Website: bh-photo
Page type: store-pickup
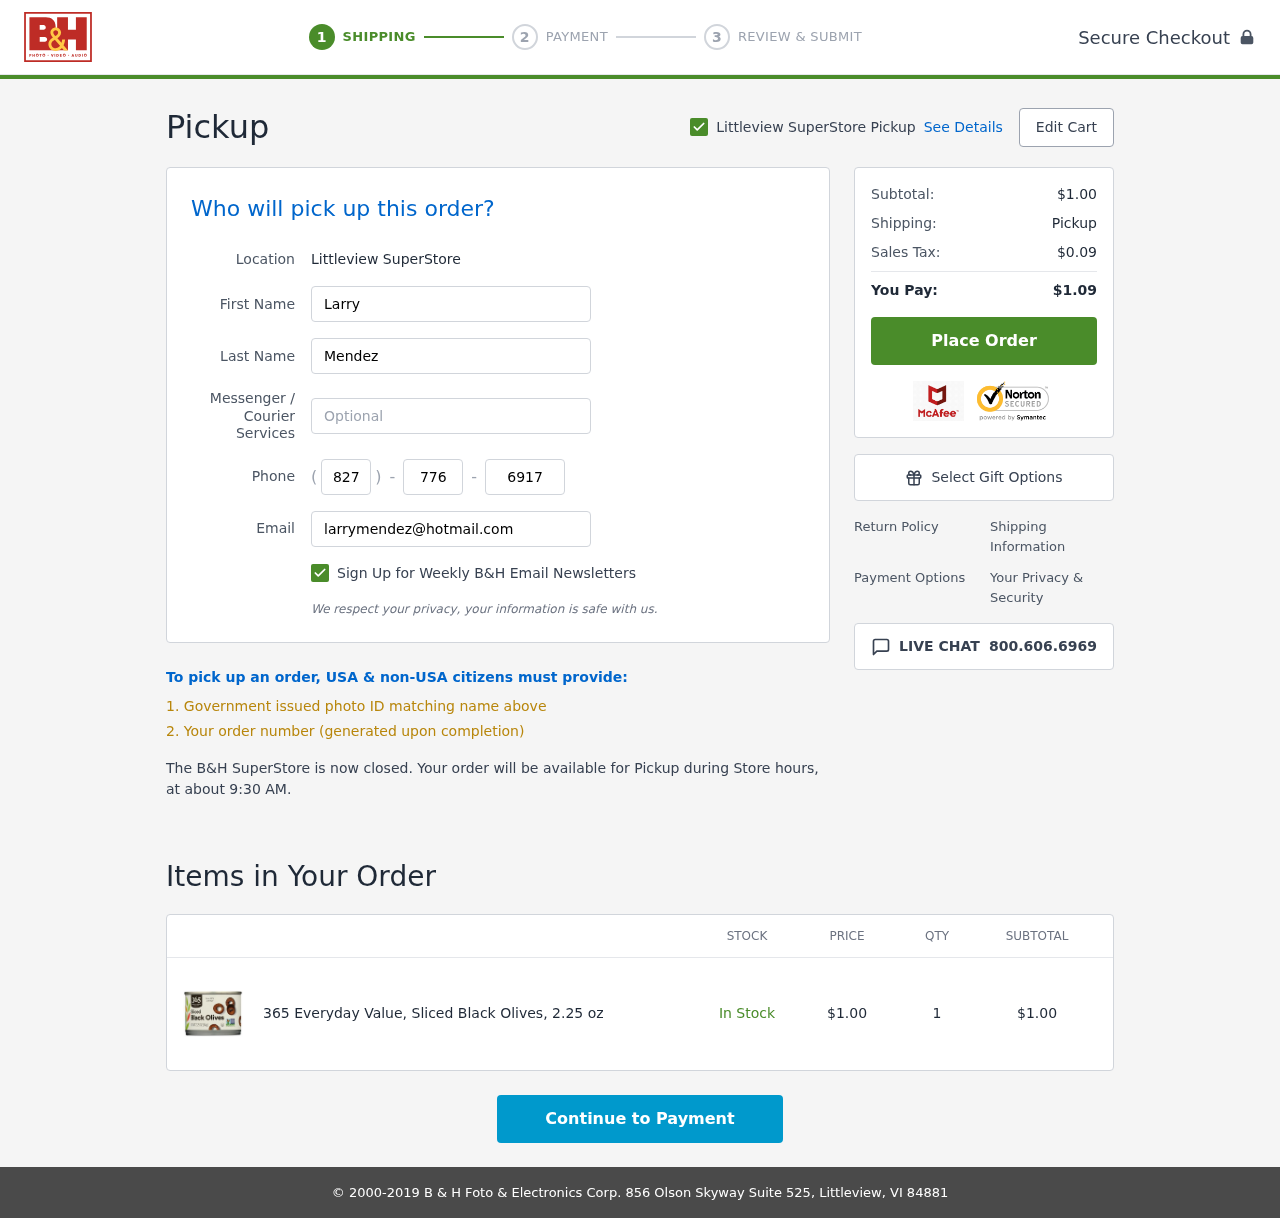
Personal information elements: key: PII_EMAIL
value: larrymendez@hotmail.com
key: PII_FIRSTNAME
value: Larry
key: PII_LASTNAME
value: Mendez
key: PII_LOCATION1_CITY
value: Littleview SuperStore Pickup
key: PII_LOCATION1_CITY
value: Littleview SuperStore
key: PII_PHONE_AREA
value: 827
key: PII_PHONE_PREFIX
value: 776
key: PII_PHONE_SUFFIX
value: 6917
Product elements: key: PRODUCT1_NAME
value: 365 Everyday Value, Sliced Black Olives, 2.25 oz
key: PRODUCT1_PRICE
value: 1
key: PRODUCT1_QUANTITY
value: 1
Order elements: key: ORDER_SUBTOTAL
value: $1.00
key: ORDER_TAX
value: $0.09
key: ORDER_TOTAL
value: $1.09